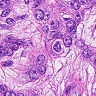
Metastatic tissue present: yes